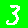
Digit: 3